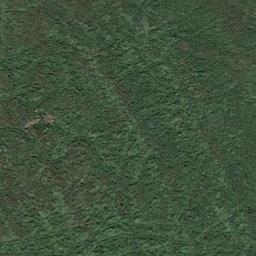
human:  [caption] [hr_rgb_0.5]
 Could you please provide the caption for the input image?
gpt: This meadow has dense grasses of different colors .

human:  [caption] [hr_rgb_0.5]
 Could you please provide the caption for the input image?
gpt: There is a tree in the grass .

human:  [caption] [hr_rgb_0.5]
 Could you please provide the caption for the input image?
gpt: The meadow is dense but uneven .

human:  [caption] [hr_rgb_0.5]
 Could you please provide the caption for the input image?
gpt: A large lush green meadow covered with green grass .

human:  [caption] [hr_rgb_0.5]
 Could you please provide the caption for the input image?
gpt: A dense meadow with many green grass .